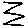
Label: zigzag